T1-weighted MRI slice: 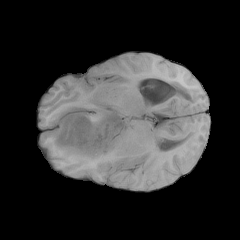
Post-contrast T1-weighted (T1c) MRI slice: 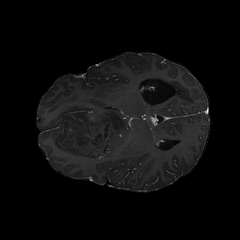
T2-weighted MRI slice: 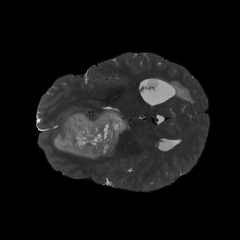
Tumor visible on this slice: yes